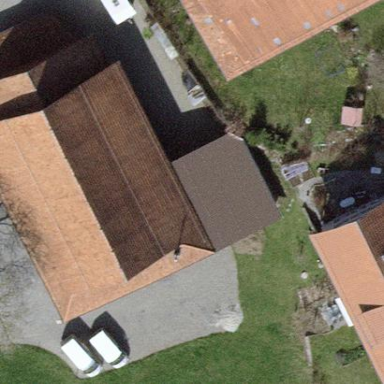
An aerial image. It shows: View of roof of building.